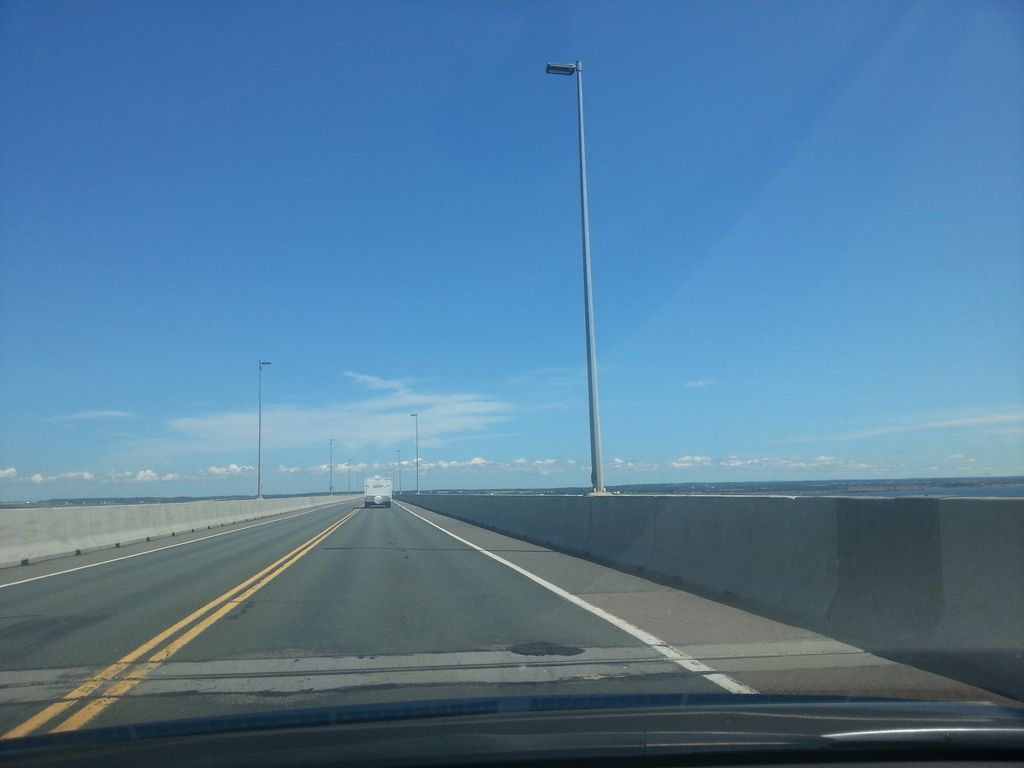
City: charlottetown